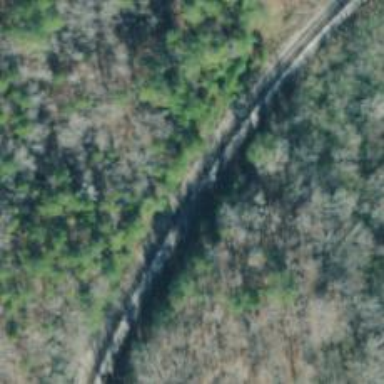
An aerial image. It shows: Railway track.